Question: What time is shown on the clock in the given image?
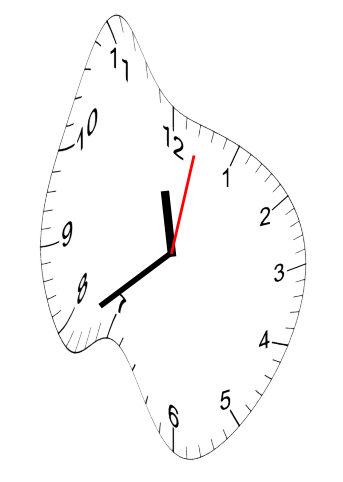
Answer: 11:39:02